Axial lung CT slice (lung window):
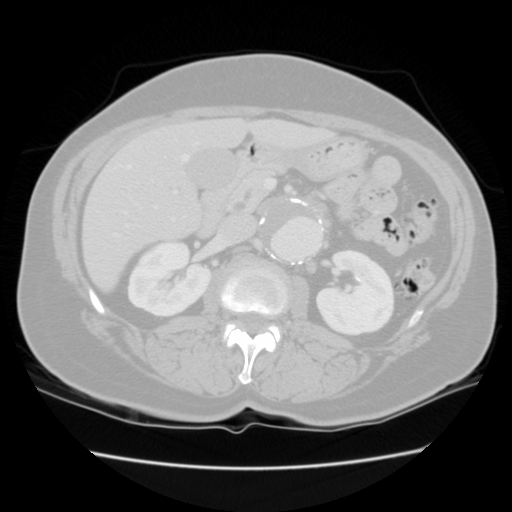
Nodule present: no